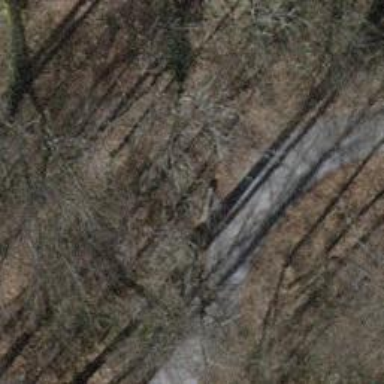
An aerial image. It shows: Brown bench.